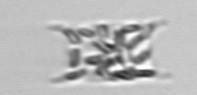
Label: Eucampia